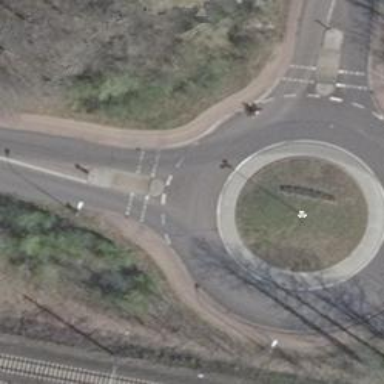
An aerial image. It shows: Unclassified road that forms roundabout at the junction.